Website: walmart
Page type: store-pickup
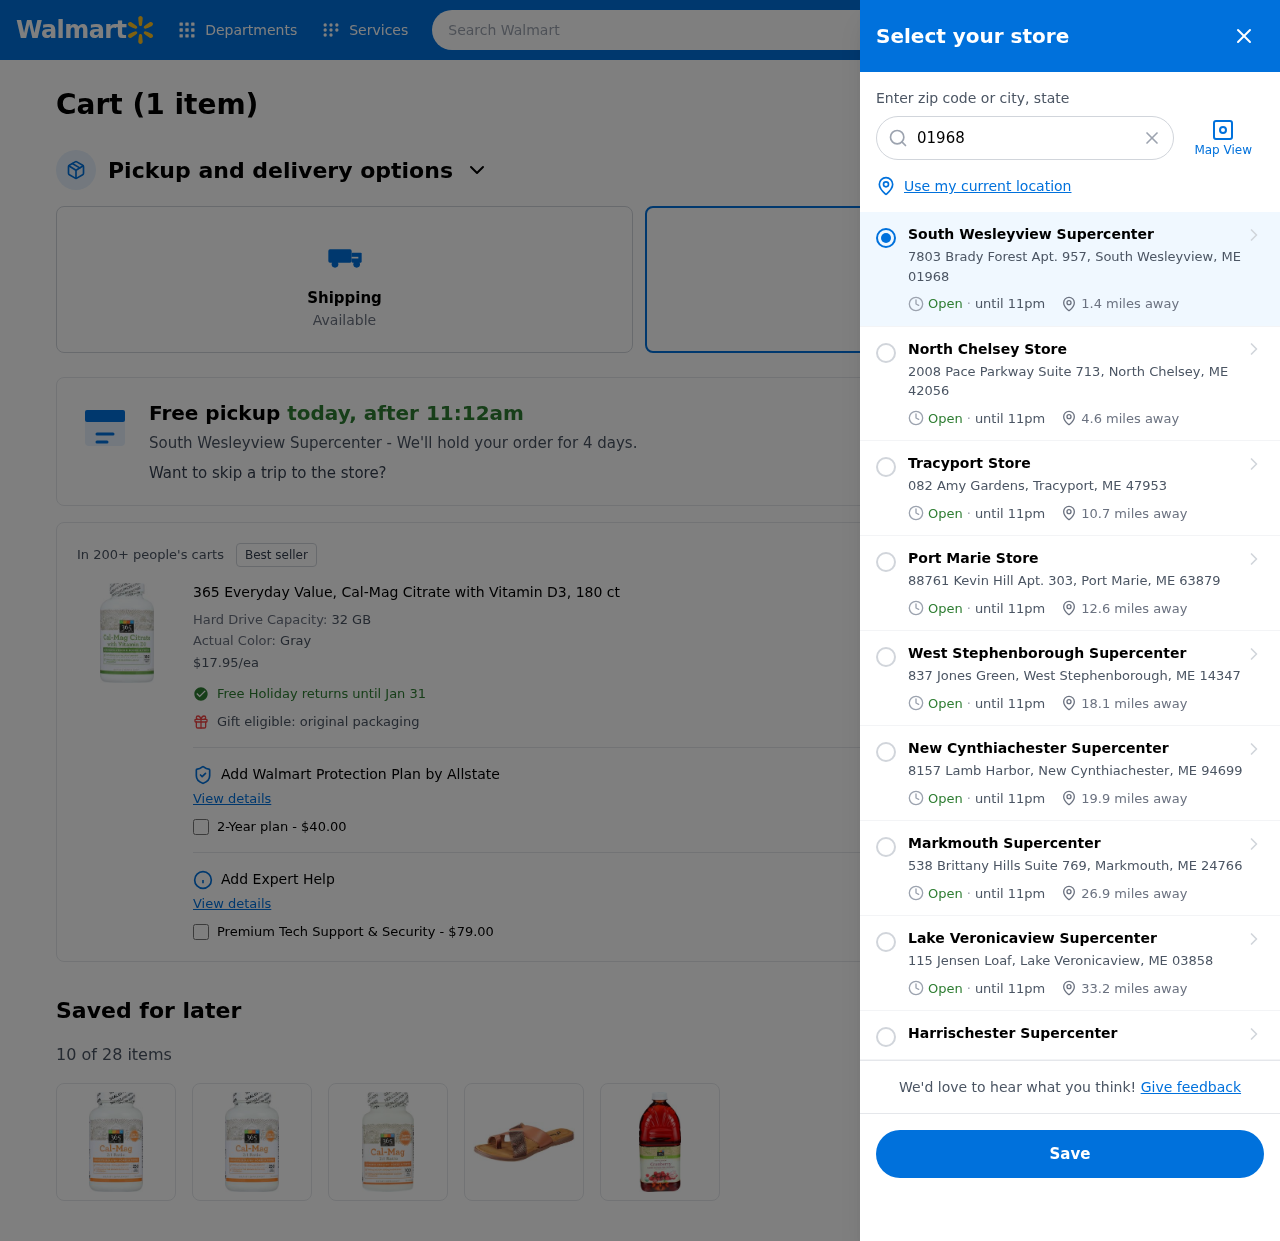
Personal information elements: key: PII_CITY
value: South Wesleyview
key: PII_CITY
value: South Wesleyview Supercenter
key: PII_CITY_STATE_ZIP
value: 7803 Brady Forest Apt. 957, South Wesleyview, ME 01968
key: PII_LOCATION1_CITY
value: North Chelsey Store
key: PII_LOCATION1_CITY_STATE_ZIP
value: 2008 Pace Parkway Suite 713, North Chelsey, ME 42056
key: PII_LOCATION2_CITY
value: Tracyport Store
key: PII_LOCATION2_CITY_STATE_ZIP
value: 082 Amy Gardens, Tracyport, ME 47953
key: PII_LOCATION3_CITY
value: Port Marie Store
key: PII_LOCATION3_CITY_STATE_ZIP
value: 88761 Kevin Hill Apt. 303, Port Marie, ME 63879
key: PII_LOCATION4_CITY
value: West Stephenborough Supercenter
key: PII_LOCATION4_CITY_STATE_ZIP
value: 837 Jones Green, West Stephenborough, ME 14347
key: PII_LOCATION5_CITY
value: New Cynthiachester Supercenter
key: PII_LOCATION5_CITY_STATE_ZIP
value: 8157 Lamb Harbor, New Cynthiachester, ME 94699
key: PII_LOCATION6_CITY
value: Markmouth Supercenter
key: PII_LOCATION6_CITY_STATE_ZIP
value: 538 Brittany Hills Suite 769, Markmouth, ME 24766
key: PII_LOCATION7_CITY
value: Lake Veronicaview Supercenter
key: PII_LOCATION7_CITY_STATE_ZIP
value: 115 Jensen Loaf, Lake Veronicaview, ME 03858
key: PII_LOCATION8_CITY
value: Harrischester Supercenter
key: PII_POSTCODE
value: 01968
Product elements: key: PRODUCT1_NAME
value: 365 Everyday Value, Cal-Mag Citrate with Vitamin D3, 180 ct
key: PRODUCT1_PRICE
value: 17.95
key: PRODUCT1_DESC
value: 32 GB
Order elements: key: ORDER_NUM_ITEMS
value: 1
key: ORDER_NUM_ITEMS
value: Cart (1 item)
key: ORDER_DELIVERY_DATE
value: today, after 11:12am
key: ORDER_ITEM1_QUANTITY
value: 1
Search elements: key: HEADER_SEARCH
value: Search Walmart
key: SEARCH_LOCATION
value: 01968